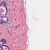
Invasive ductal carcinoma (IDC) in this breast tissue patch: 0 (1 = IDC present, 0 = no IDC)